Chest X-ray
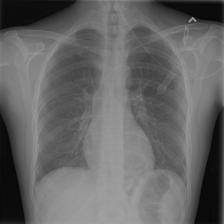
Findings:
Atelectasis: negative
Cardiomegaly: negative
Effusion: negative
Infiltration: negative
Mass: negative
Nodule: positive
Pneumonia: negative
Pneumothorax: negative
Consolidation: negative
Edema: negative
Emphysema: negative
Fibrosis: negative
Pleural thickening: negative
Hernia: negative